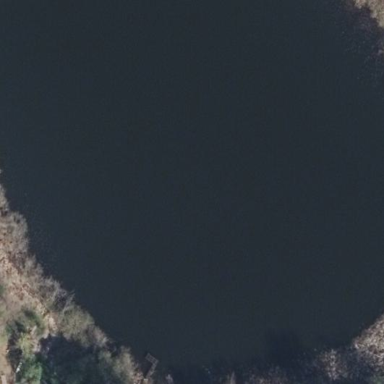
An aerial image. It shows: Serene lake.